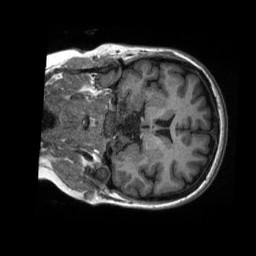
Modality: T1w
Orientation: coronal
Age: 28
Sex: female
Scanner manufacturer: siemens
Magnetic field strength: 3 T
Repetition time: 2.3 s
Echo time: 0.00288 s